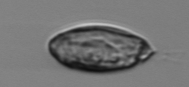
Label: Katodinium_or_Torodinium